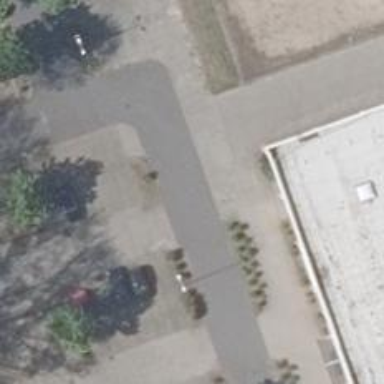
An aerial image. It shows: Paved parking aisle designated as service road.